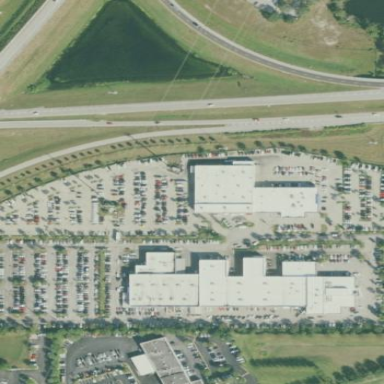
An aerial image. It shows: Car shop.